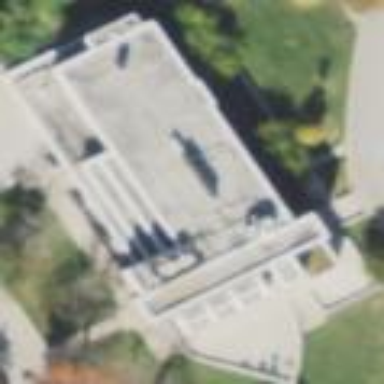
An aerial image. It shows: University building.